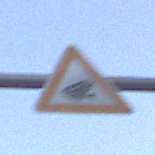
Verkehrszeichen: AmphibienwanderungLinks
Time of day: SunriseSunset
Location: Outdoor (Urban)
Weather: Clear
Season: NotSpecified
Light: Natural